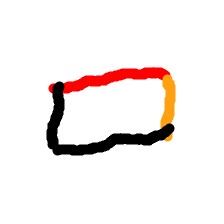
Shape: rectangle